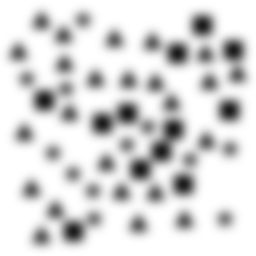
Squares: 12
Triangles: 24
Stars: 12
Total shapes: 48